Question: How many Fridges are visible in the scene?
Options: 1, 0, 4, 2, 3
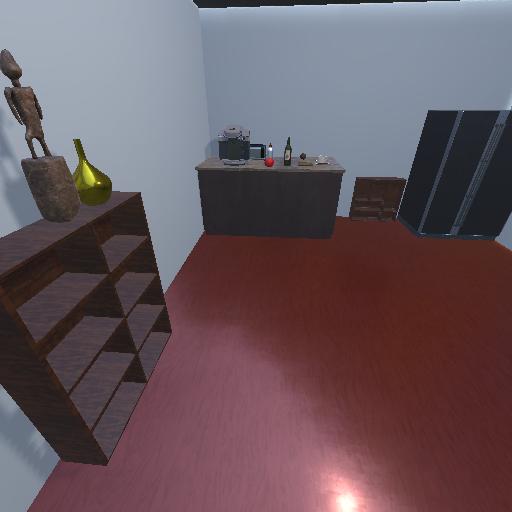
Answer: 1